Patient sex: M
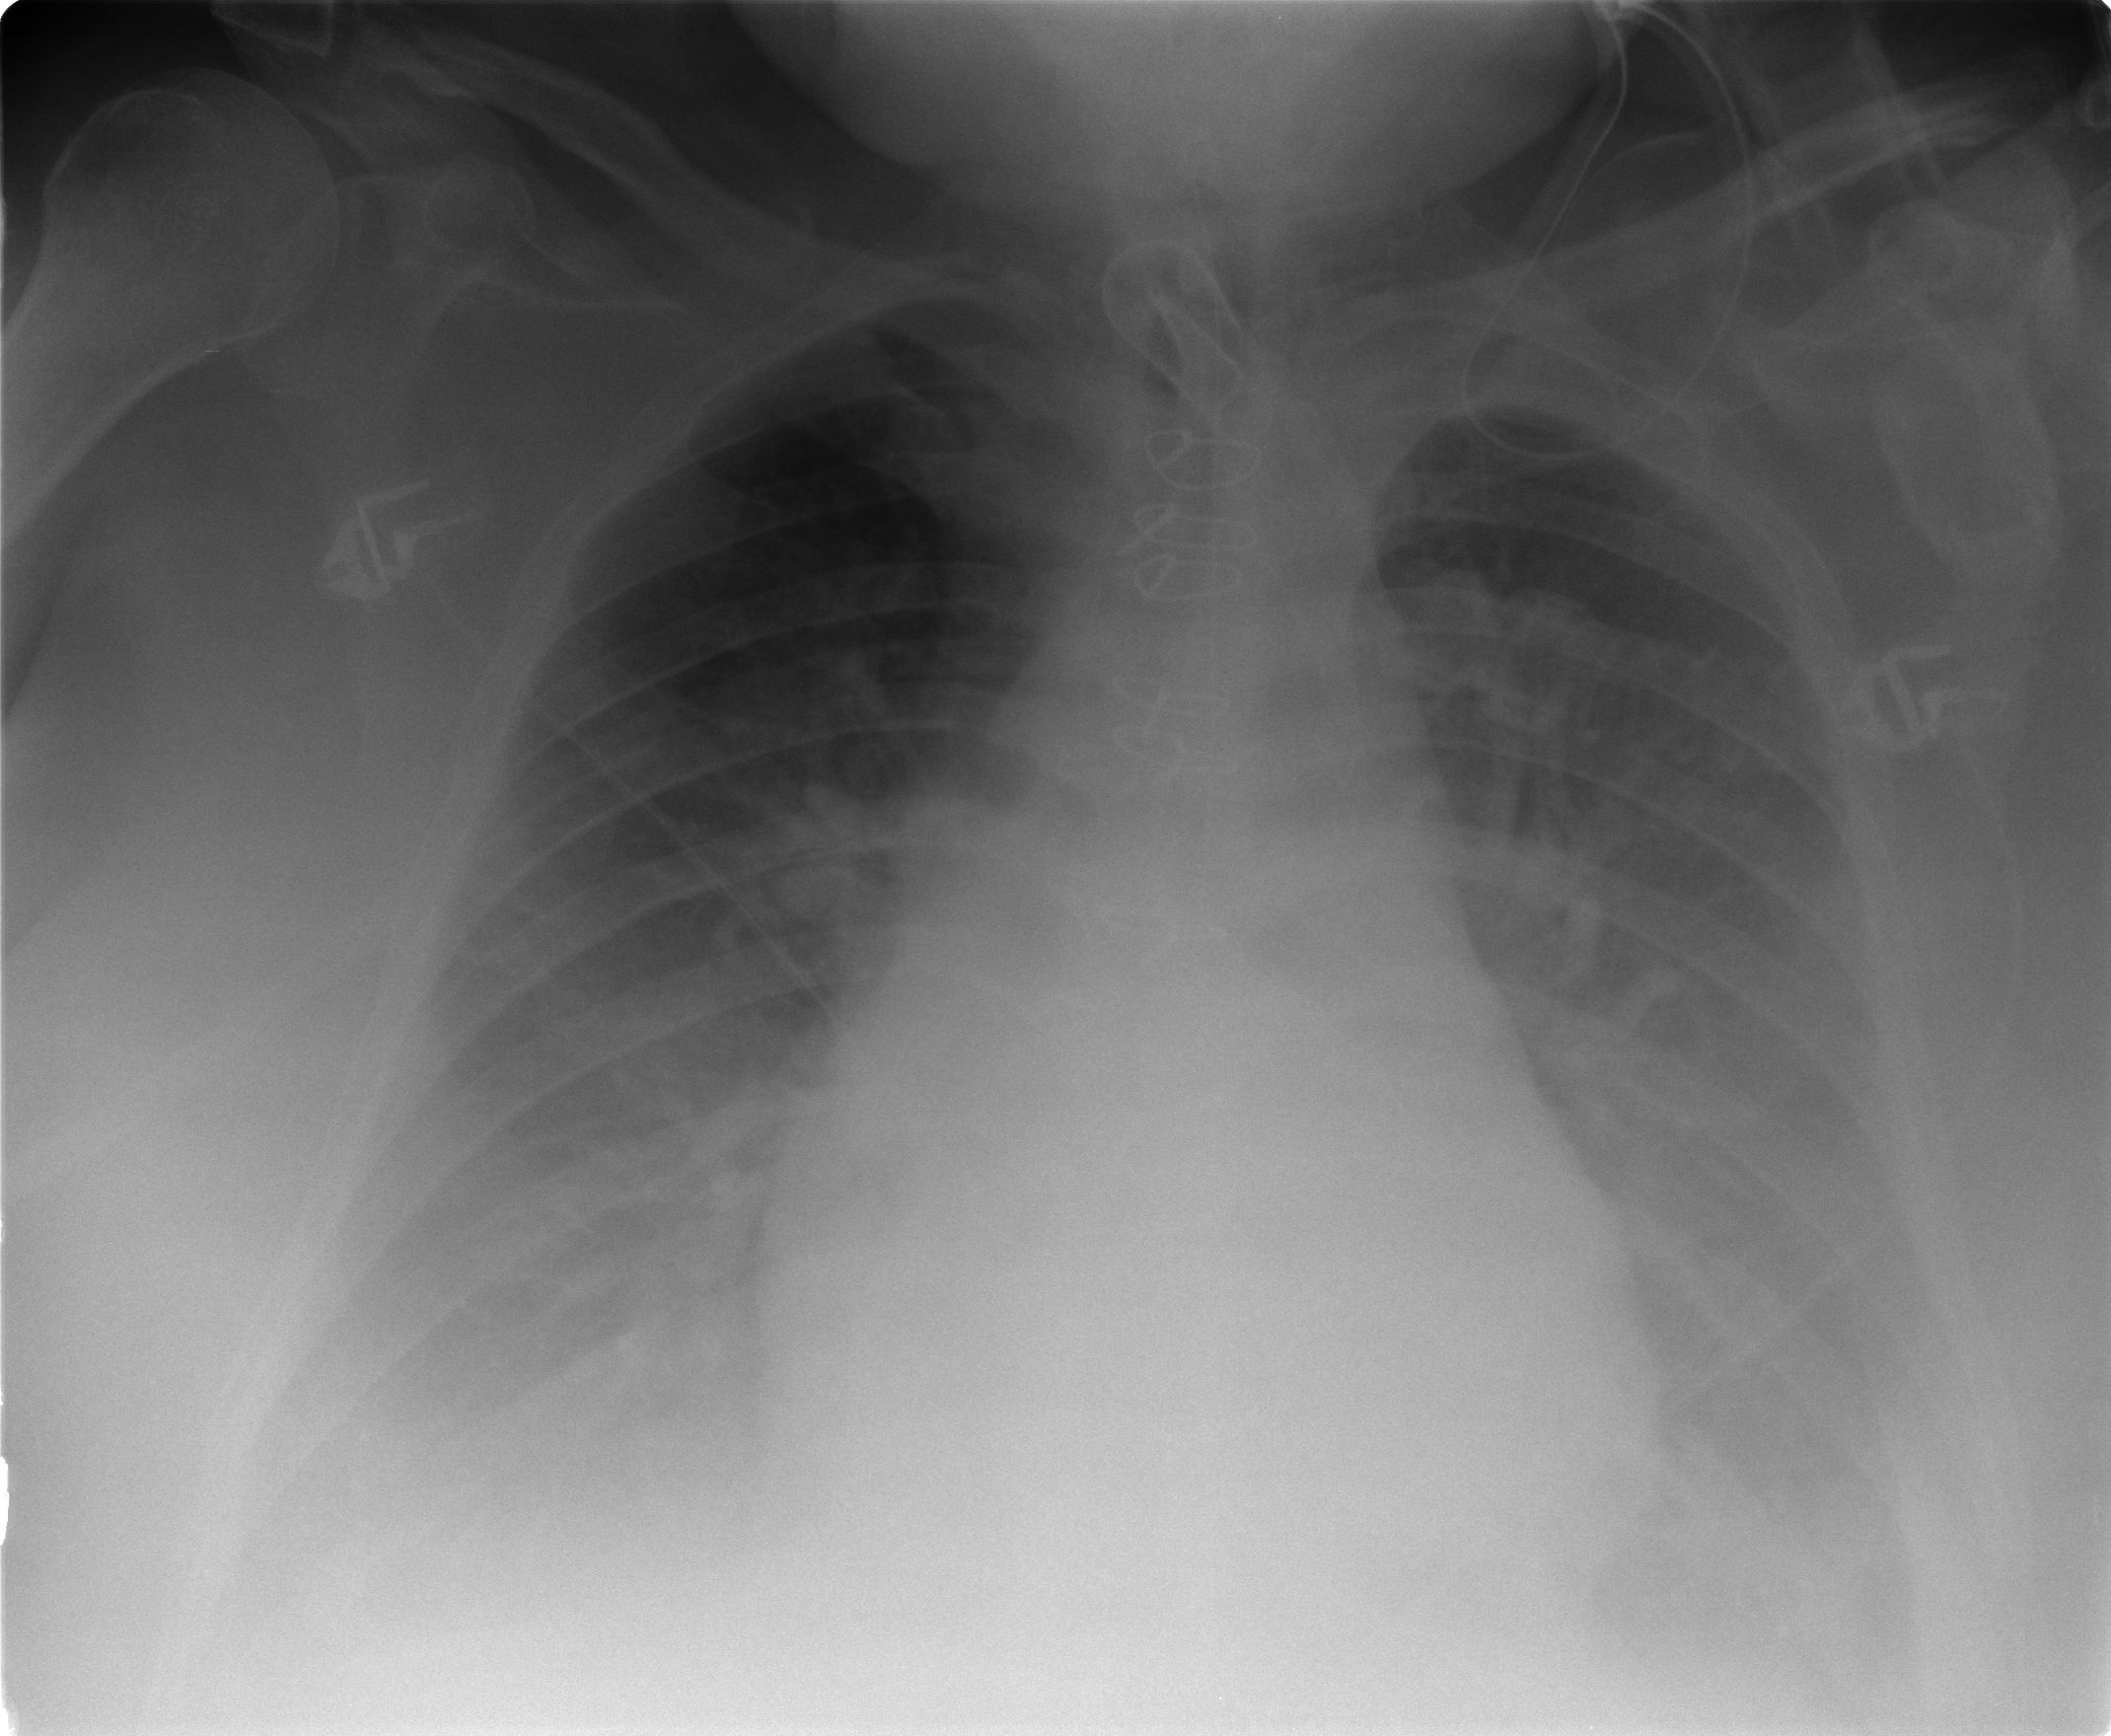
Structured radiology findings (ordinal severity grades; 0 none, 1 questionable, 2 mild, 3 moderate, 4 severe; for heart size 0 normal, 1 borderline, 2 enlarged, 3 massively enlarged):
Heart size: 2
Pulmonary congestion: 2
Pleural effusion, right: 3
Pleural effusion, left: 3
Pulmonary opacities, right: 0
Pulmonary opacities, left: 0
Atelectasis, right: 2
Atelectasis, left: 2